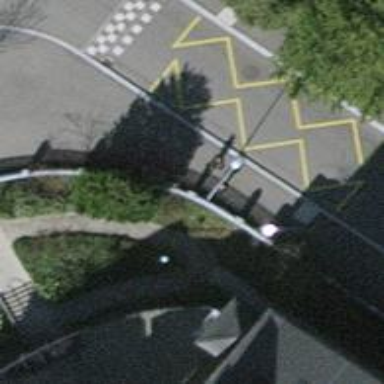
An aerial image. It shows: Asphalt sidewalk along the footway.